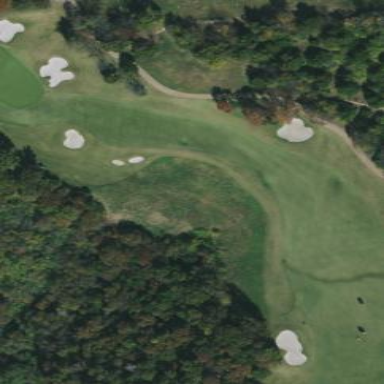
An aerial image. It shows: Rough grassy area used for golf.